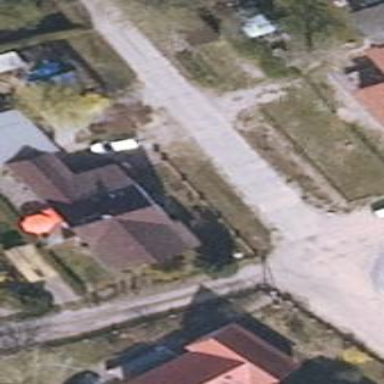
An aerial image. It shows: Detached building.